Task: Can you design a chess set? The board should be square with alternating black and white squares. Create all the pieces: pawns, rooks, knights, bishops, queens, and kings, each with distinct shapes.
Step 879:
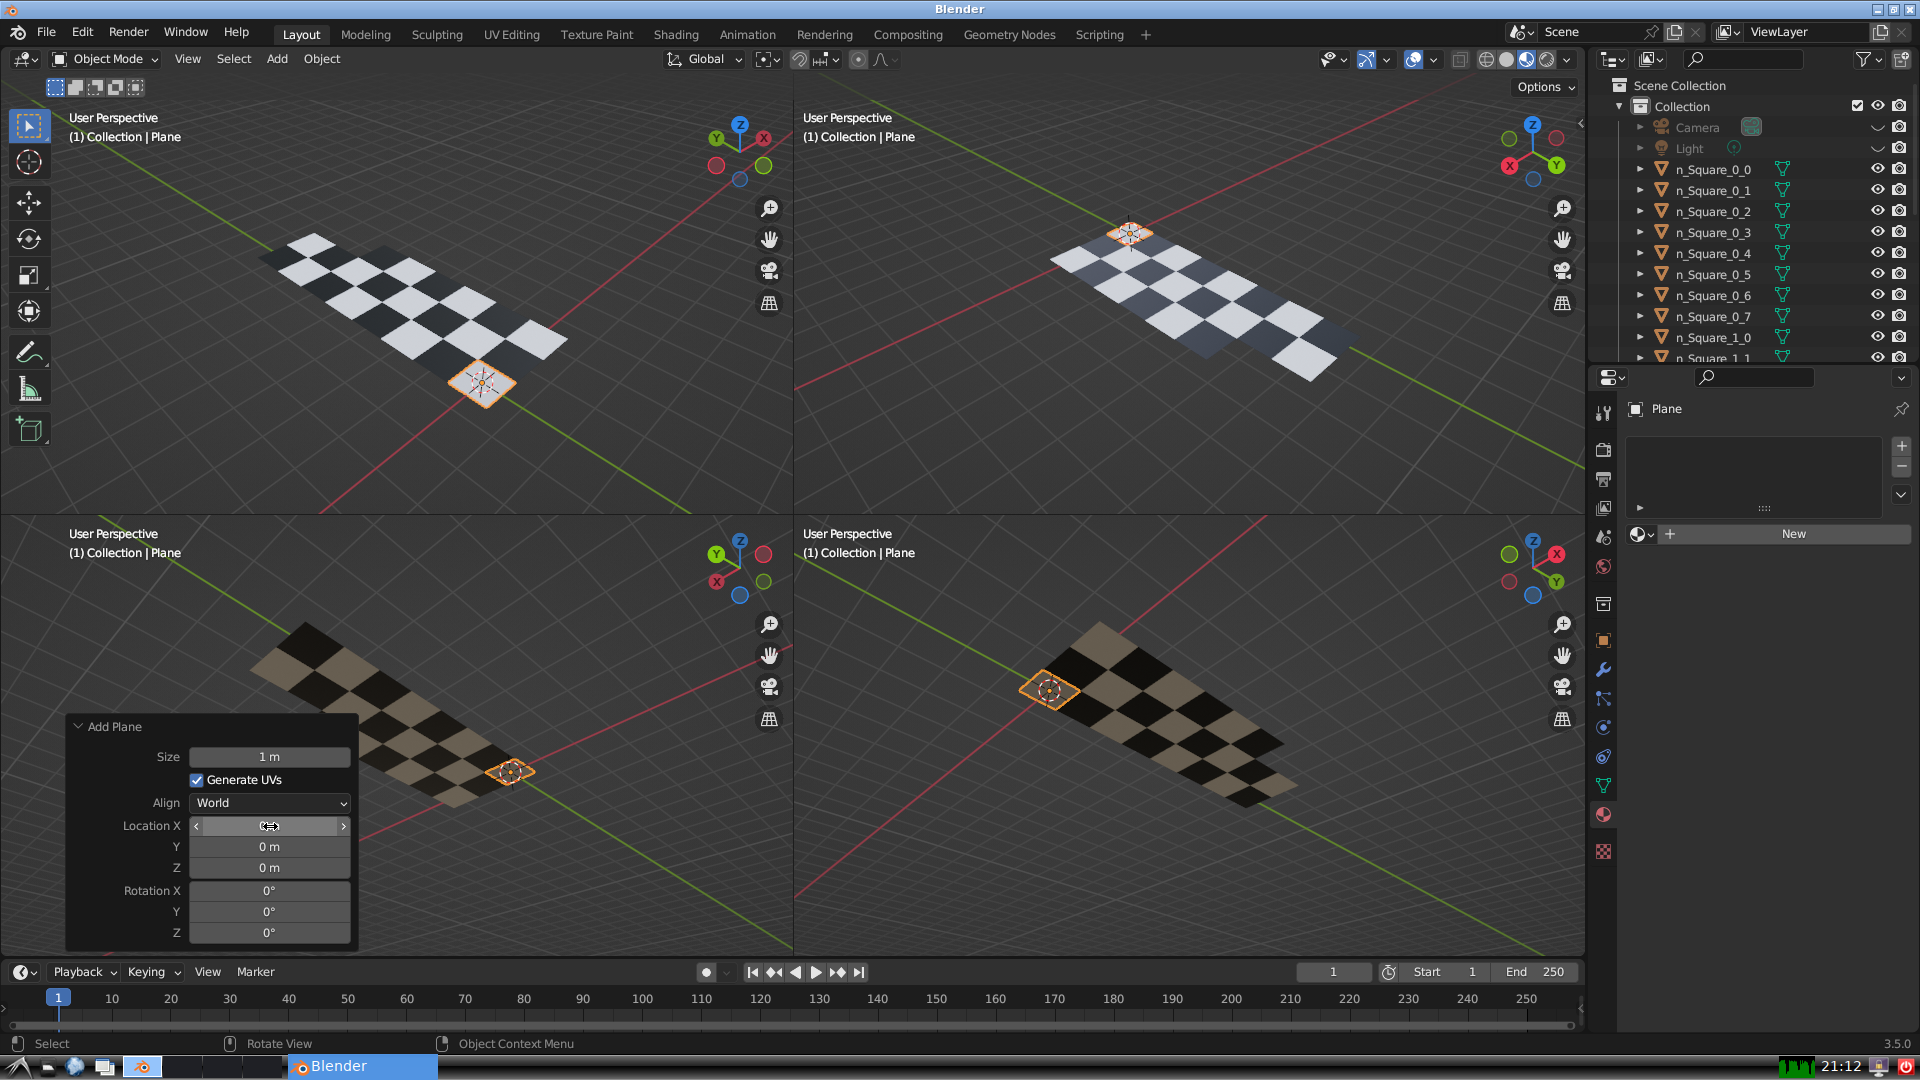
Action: click: no